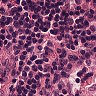
Metastatic tissue present: no